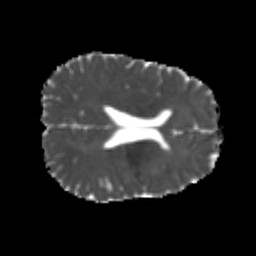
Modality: MD
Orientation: axial
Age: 22
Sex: male
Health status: healthy
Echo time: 0.074 s